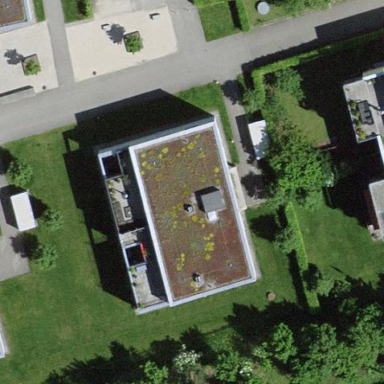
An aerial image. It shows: Flat-roofed building.